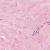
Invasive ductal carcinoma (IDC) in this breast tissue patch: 0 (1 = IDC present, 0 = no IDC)